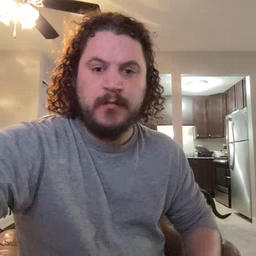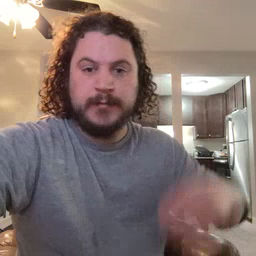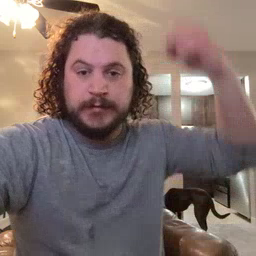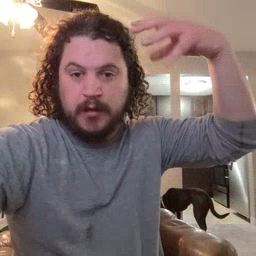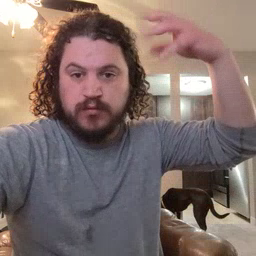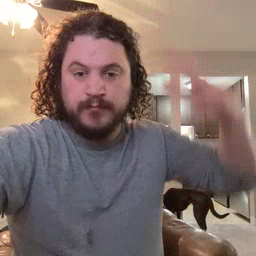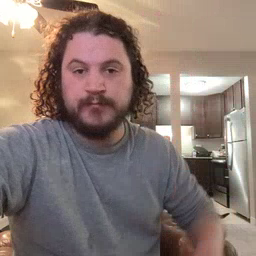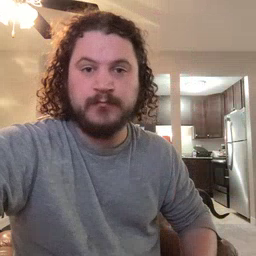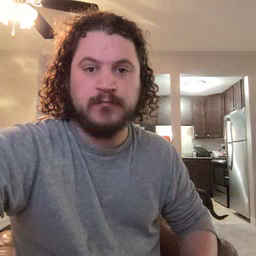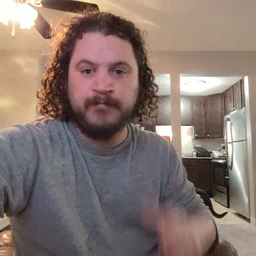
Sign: shower